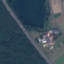
Land use / land cover: Highway